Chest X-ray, PA view. Patient: 46 years old, sex F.
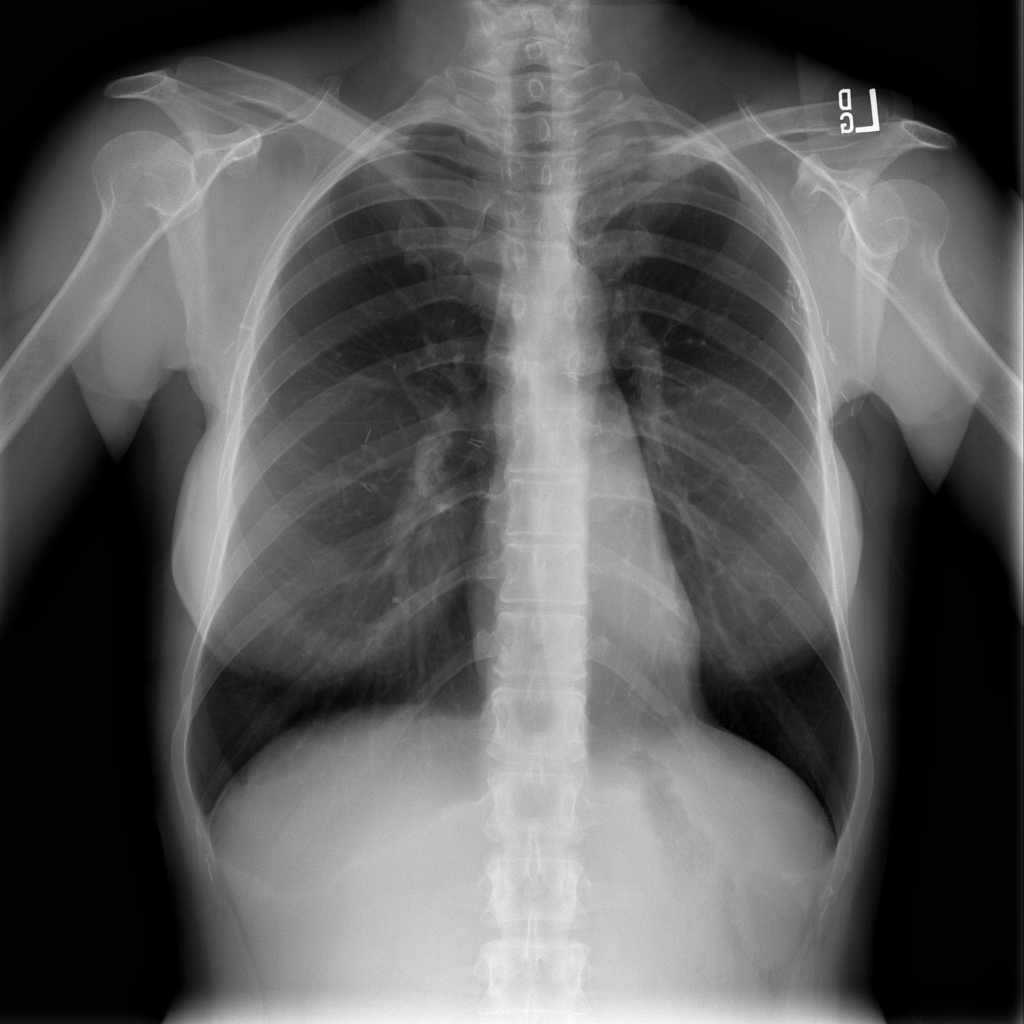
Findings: No Finding